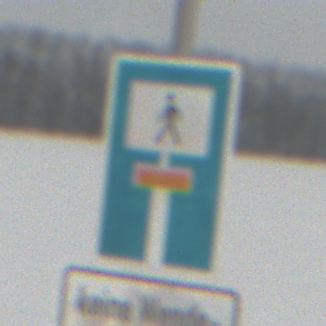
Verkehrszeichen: SackgasseFussgaengerDurchlaessig
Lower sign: HinweisGeaenderteVorfahrtVerkehrsfuehrungVerkehrsregelung3
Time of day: MorningAfternoon
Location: Outdoor (Nature)
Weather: Overcast
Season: Winter
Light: Natural